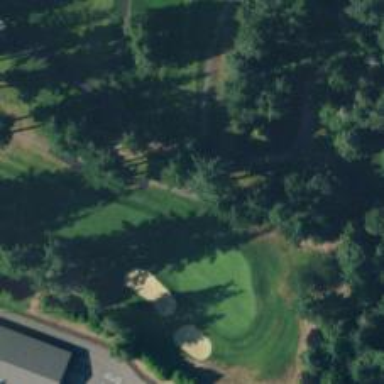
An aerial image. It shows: Path for both roads and golfers.